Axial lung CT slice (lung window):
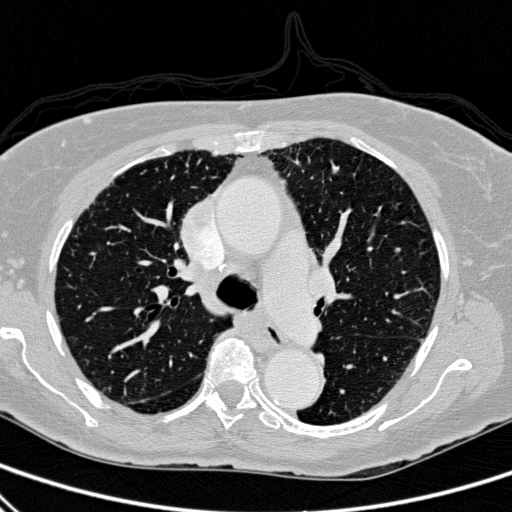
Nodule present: no